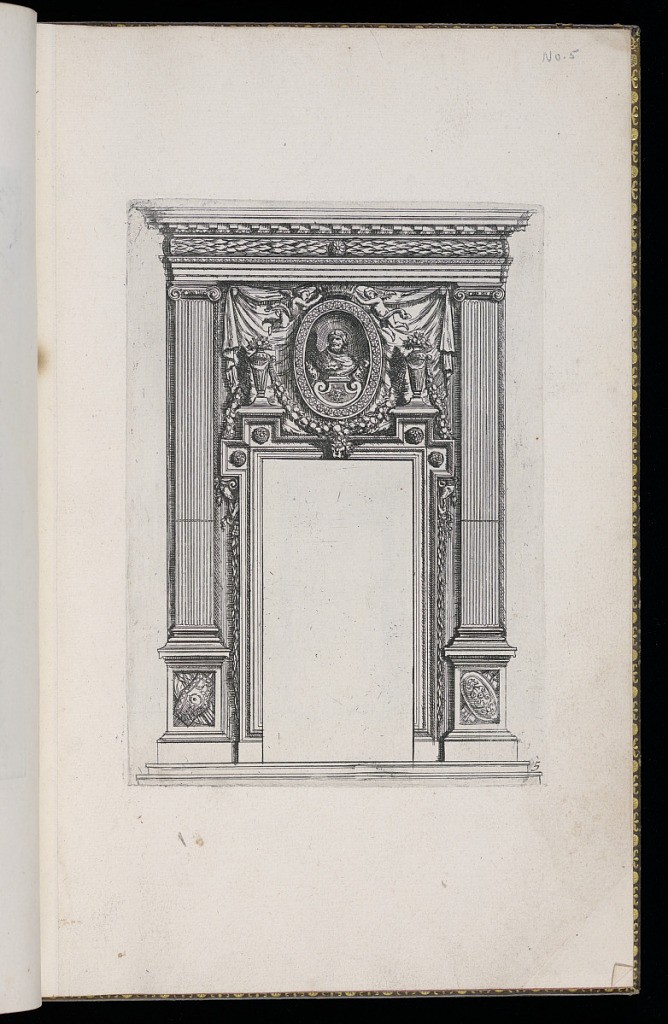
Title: Doorway Design
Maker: D. Antoine Pierretz, French, active 1647
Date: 1647
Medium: Etching on laid paper
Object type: Print
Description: Design for a doorway decorated with Classical motifs. The doors are left blank but are framed by moldings, festoons of leaves, rosettes, a mask. The overdoor is decorated with a crowned roundel portrait bust, flanked by winged putti, and vases of flowers, with a draped textile in the background. The whole is flanked by fluted pilasters on either side, with arms and armor trophies on the dado. The cornice is decorated with sculpted moldings featuring laurel leaves, a central rosette, and corbels. The plate is numbered.